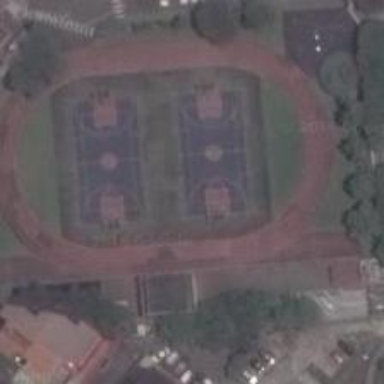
This is a very mature area since it has a residential area, a playground and parking lots .